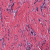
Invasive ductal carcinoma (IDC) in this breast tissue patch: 1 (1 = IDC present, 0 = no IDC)